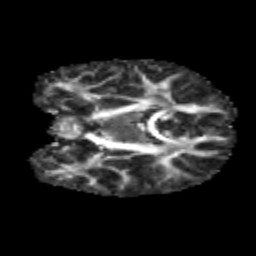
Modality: FA
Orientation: coronal
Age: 10
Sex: male
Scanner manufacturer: siemens
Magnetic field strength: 3 T
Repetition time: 3.8 s
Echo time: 0.07 s